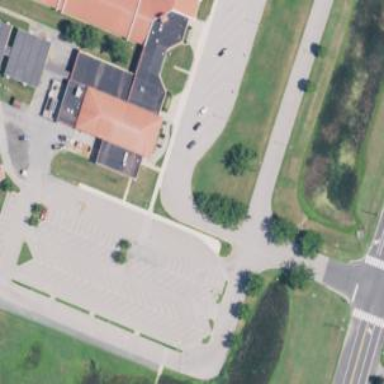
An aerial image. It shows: Parking space.